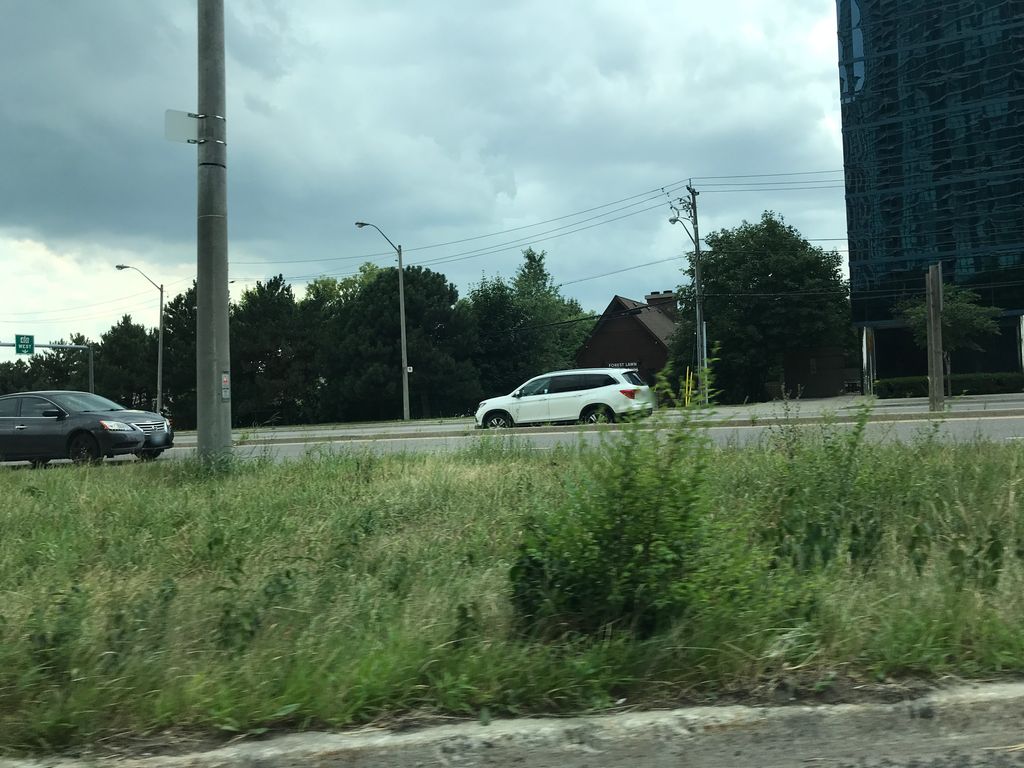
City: toronto